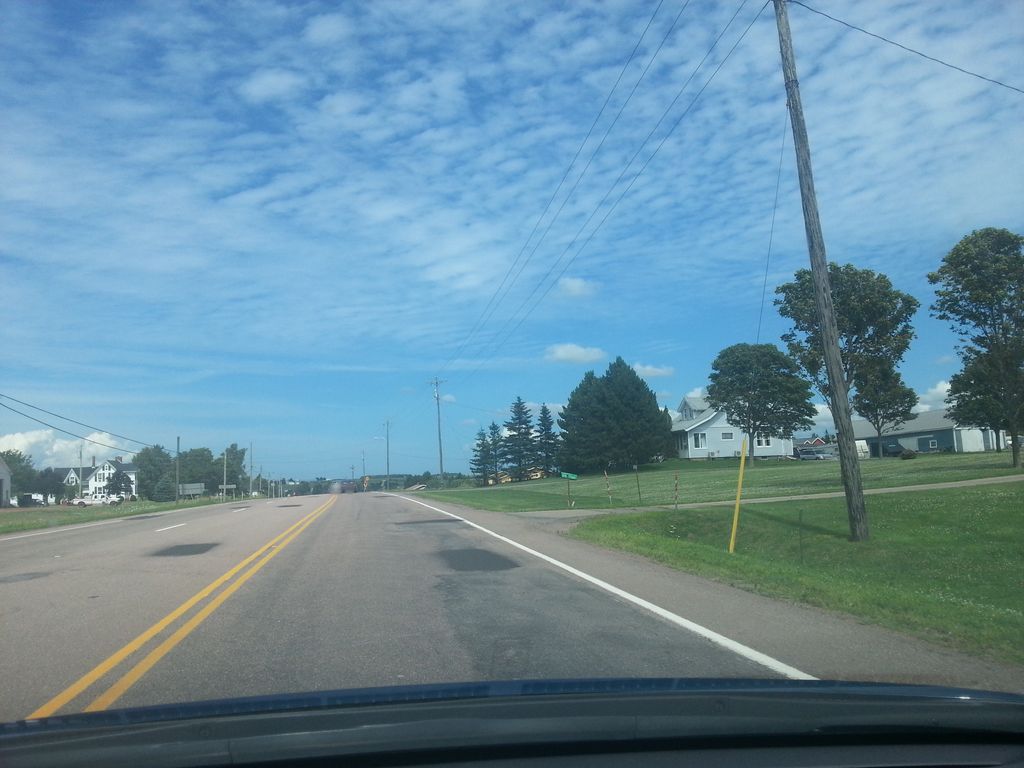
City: charlottetown